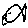
Label: fish